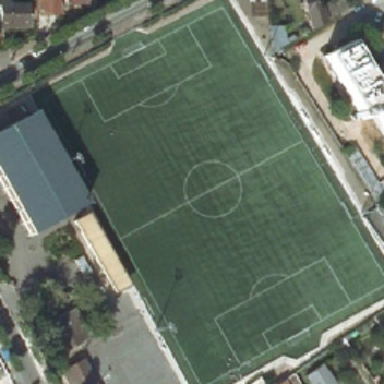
There are white buildings and white buildings on both sides of the playground .